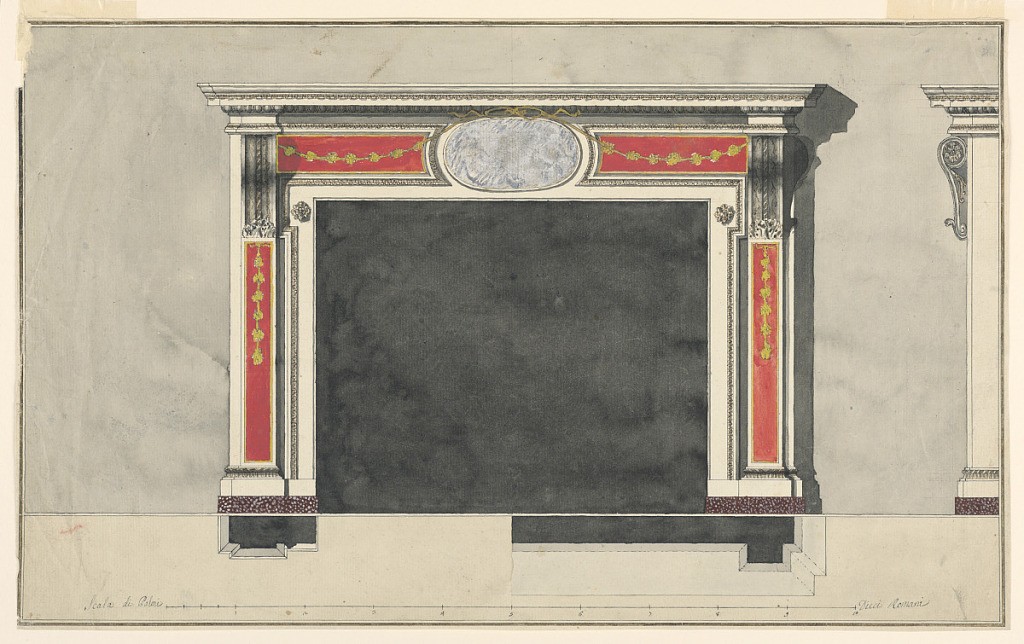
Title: Design for a Chimneypiece
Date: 1780–1800
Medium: Graphite, pen and ink, brush and watercolor on paper
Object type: Drawing
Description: Laterally are pilasters with huge brackets as capitals. They show panels with garlands hanging in the upper parts. The inner frame is projecting in its upper part; rosettes are those inside. In the center above it is an ovoidal medallion, from which festoons hang in the lateral panels. Above are the cornices of an entablature. At right is the elevation shown in profile. Shadow, coloring, plans, scale as ion 1938-88-8218. Framing line and stripe.